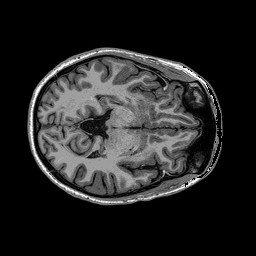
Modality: T1w
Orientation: coronal
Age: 38
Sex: female